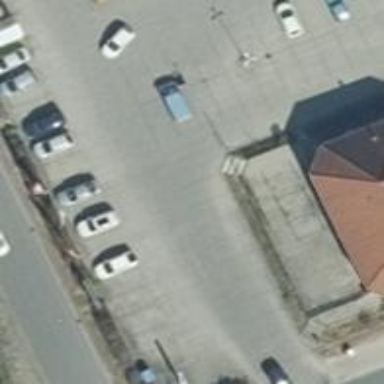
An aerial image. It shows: Parking aisle designated as service road.